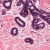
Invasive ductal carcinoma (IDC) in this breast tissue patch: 0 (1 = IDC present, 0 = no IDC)